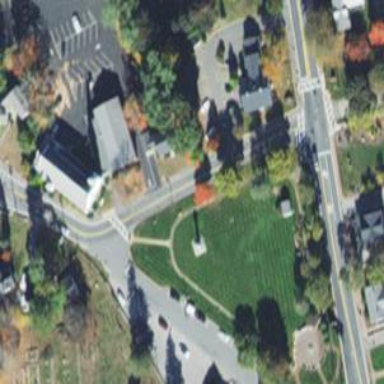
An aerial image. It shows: Memorial site with historic significance.